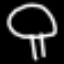
Label: mushroom